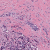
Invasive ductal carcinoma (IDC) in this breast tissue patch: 1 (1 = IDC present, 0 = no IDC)